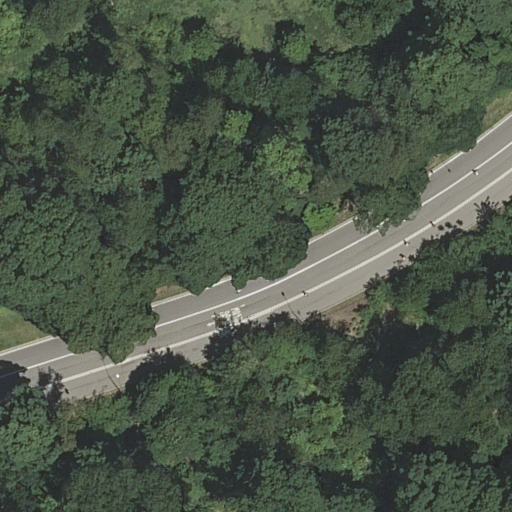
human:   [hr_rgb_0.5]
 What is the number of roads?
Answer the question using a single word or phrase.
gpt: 2

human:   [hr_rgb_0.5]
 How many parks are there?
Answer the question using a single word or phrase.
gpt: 1

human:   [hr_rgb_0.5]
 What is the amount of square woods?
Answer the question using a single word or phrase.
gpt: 0

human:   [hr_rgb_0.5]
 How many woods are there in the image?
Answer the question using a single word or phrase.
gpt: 1

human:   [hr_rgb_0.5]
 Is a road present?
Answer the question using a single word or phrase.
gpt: yes

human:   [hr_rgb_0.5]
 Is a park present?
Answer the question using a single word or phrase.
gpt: yes

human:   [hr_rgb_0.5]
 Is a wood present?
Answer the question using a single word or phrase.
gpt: yes

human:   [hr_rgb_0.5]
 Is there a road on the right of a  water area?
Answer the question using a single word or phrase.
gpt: no

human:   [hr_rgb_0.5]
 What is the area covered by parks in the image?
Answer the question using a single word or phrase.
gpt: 10633m2

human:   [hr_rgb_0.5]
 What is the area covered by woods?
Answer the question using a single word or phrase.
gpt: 9790m2

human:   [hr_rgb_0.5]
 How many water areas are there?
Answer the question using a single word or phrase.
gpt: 0

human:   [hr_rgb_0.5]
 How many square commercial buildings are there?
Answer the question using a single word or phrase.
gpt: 0

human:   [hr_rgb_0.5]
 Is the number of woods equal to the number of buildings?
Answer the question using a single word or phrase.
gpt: no

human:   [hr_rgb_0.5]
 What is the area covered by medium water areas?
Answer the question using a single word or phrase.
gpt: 0m2

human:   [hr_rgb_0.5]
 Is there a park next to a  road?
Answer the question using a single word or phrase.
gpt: yes

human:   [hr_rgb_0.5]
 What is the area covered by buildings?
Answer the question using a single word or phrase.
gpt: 0m2

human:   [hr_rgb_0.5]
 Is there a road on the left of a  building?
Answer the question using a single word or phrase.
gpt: no

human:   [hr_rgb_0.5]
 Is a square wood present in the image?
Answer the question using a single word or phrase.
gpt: no

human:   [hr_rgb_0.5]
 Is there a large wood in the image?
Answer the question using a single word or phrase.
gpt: yes

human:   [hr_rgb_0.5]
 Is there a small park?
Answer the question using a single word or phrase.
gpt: no

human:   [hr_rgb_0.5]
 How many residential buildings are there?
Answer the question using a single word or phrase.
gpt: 0

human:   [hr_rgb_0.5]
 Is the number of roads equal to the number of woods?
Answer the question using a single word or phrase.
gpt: no

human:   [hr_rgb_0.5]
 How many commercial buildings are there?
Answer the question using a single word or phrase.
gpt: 0

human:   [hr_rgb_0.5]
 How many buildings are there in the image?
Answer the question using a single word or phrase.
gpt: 0

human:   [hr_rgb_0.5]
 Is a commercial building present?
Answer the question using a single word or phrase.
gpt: no

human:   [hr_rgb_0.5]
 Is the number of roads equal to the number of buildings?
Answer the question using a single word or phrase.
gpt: no

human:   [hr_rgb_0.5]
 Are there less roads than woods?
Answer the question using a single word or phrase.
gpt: no

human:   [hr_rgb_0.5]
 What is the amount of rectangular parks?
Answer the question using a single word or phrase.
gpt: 1

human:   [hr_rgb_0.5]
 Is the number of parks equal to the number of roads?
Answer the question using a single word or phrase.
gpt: no

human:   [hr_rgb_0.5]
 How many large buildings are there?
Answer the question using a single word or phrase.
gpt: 0

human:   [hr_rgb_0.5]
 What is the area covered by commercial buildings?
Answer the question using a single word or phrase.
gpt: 0m2

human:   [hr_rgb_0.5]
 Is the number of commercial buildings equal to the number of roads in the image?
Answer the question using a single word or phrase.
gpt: no

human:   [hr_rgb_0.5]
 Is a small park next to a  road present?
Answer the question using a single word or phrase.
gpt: no

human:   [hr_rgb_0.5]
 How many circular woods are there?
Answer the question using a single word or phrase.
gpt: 0

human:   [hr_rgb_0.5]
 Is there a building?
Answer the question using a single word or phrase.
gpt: no

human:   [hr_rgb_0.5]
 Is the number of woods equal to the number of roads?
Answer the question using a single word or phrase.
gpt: no

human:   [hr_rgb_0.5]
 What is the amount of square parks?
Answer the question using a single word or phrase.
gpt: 0

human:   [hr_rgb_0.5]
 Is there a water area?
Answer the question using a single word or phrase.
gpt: no

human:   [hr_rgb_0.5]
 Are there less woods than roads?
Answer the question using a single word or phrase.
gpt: yes

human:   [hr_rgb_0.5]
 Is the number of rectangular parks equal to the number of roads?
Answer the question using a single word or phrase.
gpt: no

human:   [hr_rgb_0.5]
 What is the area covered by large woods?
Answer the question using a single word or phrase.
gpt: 9790m2

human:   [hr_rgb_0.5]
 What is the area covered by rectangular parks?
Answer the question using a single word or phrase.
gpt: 10633m2

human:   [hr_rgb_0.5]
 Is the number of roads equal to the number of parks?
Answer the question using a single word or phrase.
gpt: no

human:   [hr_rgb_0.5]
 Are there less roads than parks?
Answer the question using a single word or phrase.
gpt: no

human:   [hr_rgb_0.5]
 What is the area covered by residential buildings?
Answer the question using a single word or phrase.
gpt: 0m2

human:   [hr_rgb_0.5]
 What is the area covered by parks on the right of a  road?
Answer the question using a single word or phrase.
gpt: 10633m2

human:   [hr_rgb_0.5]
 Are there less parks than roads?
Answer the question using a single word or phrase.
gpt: yes

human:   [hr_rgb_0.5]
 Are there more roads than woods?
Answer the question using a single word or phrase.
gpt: yes

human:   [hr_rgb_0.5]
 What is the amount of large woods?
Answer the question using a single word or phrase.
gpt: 1

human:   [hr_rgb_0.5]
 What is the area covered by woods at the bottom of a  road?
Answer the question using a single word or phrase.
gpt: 0m2

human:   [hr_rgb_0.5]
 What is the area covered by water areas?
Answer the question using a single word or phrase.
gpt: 0m2

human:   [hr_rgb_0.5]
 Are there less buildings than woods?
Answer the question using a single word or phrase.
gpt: yes

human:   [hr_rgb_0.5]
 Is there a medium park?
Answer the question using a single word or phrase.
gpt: no

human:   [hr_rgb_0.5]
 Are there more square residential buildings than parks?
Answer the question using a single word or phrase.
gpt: no

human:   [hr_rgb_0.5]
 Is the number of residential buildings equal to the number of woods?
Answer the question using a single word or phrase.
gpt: no

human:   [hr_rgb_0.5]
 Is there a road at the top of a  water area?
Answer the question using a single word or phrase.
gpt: no

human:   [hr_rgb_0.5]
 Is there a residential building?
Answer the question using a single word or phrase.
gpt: no

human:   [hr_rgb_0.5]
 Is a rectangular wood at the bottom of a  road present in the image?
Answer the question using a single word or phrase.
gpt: no

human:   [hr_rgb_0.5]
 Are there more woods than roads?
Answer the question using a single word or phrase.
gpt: no

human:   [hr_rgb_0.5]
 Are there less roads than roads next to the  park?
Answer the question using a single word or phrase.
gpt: no

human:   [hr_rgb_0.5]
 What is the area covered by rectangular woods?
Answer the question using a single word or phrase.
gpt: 0m2

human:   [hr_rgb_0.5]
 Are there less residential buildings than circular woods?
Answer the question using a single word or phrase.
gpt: no

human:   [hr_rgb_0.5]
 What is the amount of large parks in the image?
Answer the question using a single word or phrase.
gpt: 1

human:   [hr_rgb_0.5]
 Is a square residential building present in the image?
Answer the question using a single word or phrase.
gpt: no